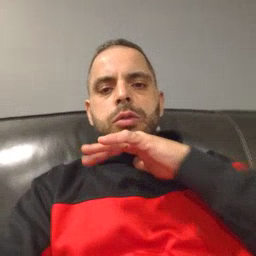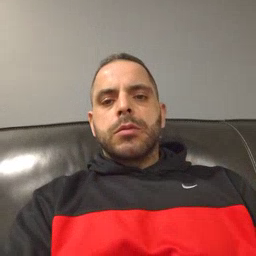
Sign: dirty